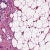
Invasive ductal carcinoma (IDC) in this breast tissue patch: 0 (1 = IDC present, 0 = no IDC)